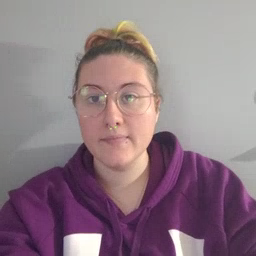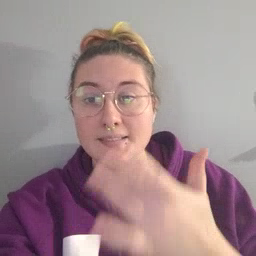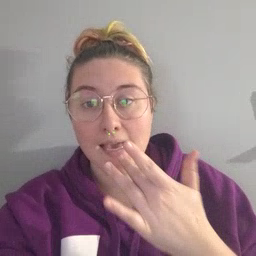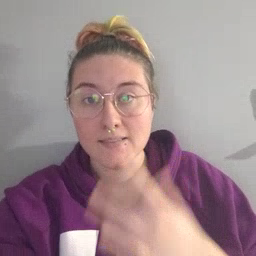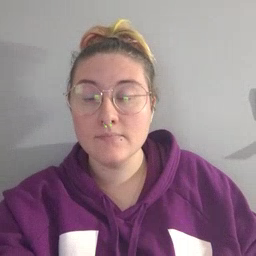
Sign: taste